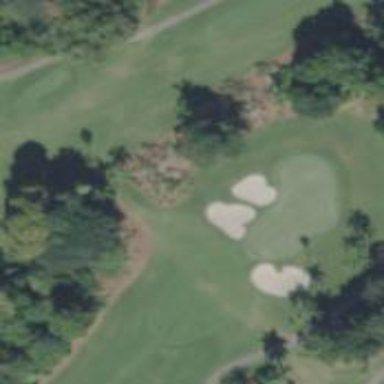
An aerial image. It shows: Golf fairway in the image.